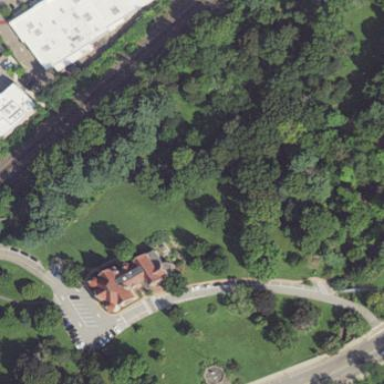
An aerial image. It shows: Park.